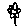
Label: flower